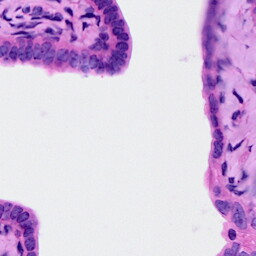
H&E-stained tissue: Ovarian